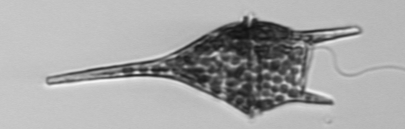
Label: Tripos_lineatus